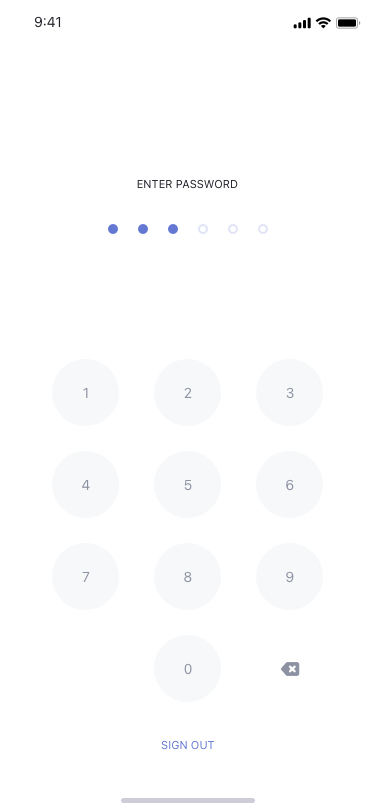
Text in this UI design:
SIGN OUT
ENTER PASSWORD